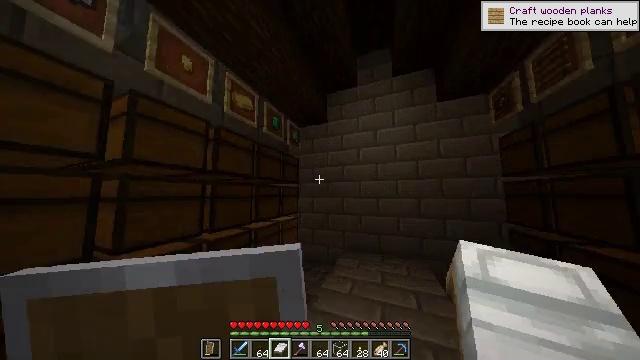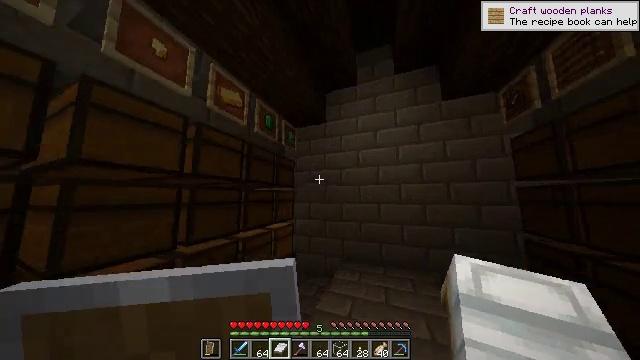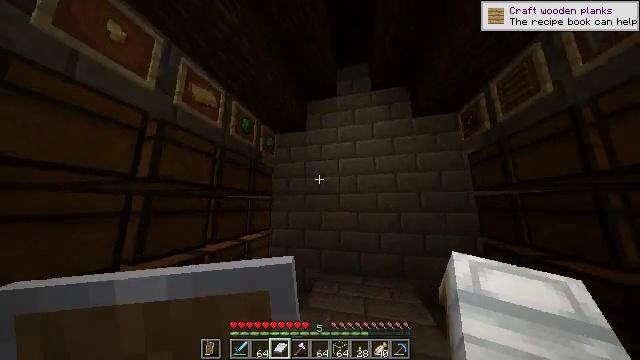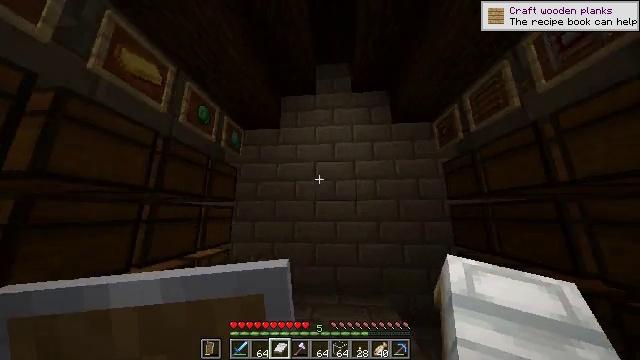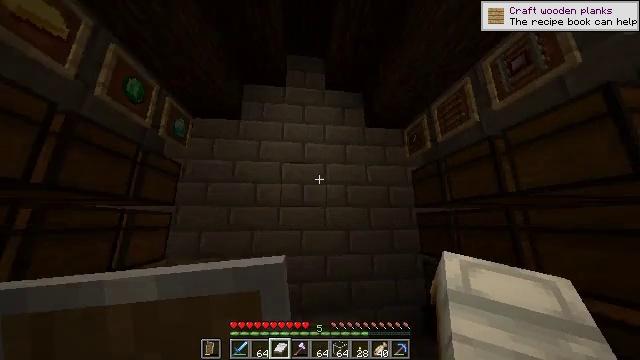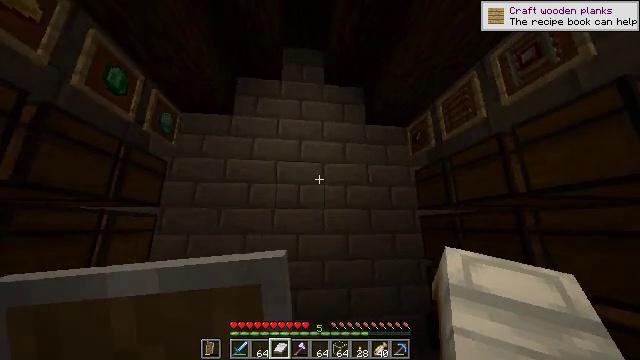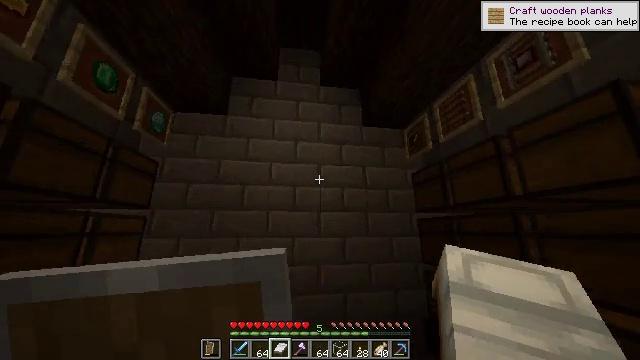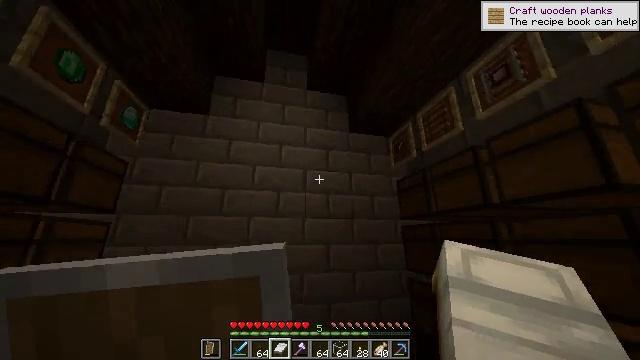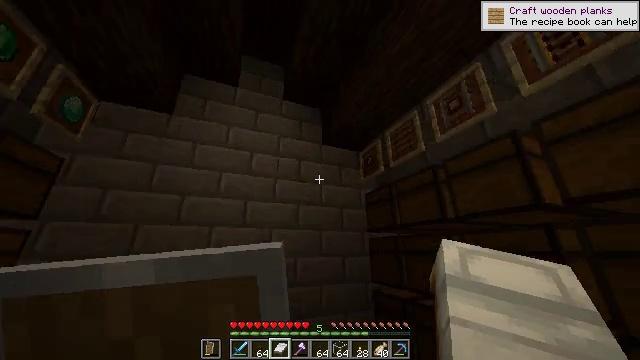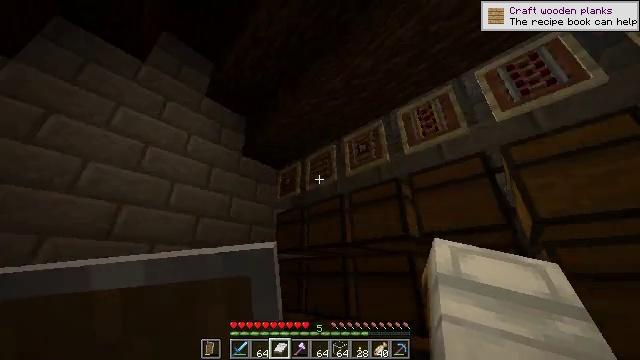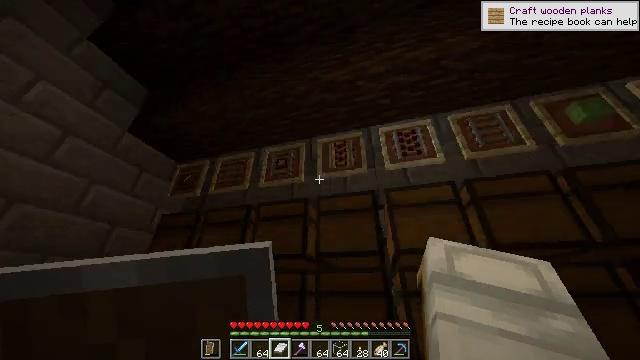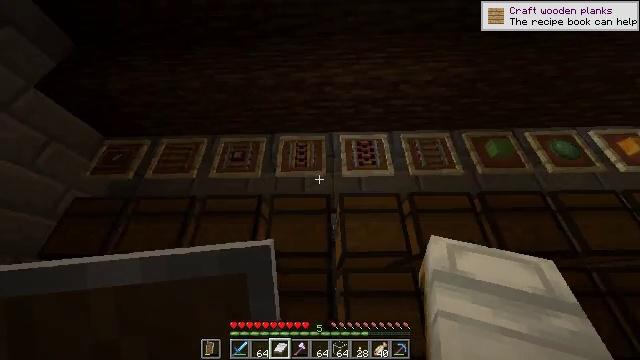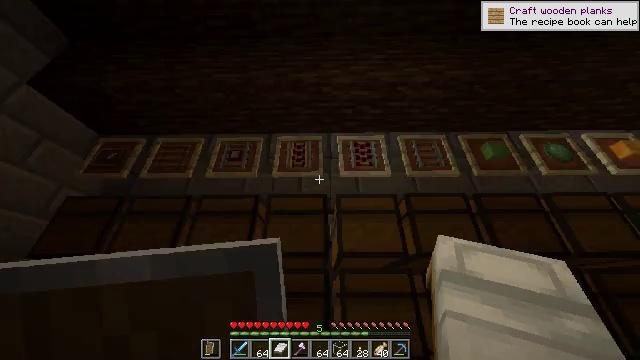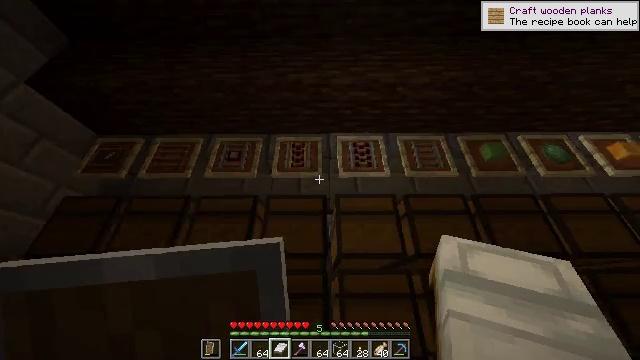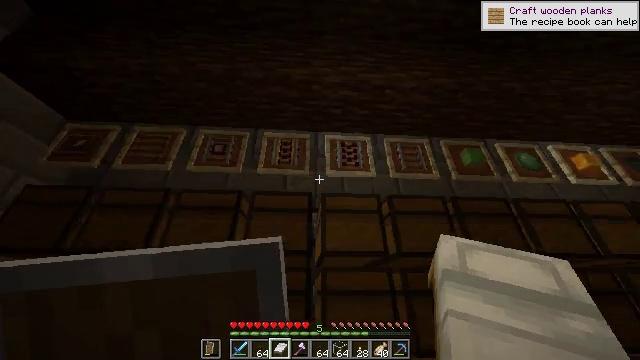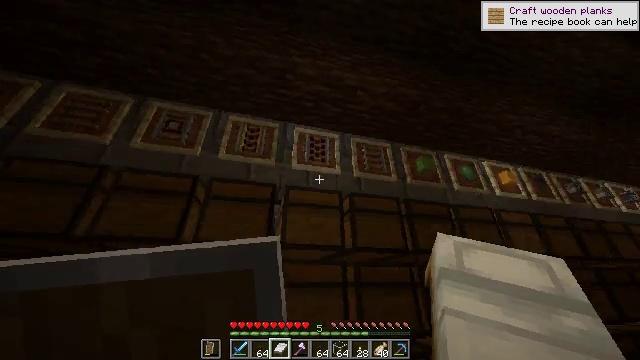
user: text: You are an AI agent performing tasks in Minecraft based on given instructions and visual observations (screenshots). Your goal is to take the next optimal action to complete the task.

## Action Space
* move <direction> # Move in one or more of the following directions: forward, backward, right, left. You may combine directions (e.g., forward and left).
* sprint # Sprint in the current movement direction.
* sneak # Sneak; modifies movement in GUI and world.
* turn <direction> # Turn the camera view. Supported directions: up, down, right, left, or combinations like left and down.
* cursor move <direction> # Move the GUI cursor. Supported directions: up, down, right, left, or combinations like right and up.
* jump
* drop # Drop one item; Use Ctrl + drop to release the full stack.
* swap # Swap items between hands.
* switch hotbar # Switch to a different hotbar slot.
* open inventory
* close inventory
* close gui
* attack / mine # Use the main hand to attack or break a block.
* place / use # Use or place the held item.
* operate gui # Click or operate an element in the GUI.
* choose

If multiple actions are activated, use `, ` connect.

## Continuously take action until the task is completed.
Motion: motion action
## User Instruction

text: Put iron ingots in the crafting grid to make iron bars.
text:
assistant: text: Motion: move forward, turn up
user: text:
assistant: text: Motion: turn right and up
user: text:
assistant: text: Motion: turn right and up
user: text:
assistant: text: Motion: turn right and up
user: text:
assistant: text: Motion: no_op
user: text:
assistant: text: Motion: turn right
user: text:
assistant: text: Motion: turn right and up
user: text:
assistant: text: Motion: turn right and up
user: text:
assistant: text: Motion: turn right and up
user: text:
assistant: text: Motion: turn right and up
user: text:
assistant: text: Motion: turn right
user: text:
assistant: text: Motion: no_op
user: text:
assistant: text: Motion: no_op
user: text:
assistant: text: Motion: turn right
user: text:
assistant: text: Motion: turn right and down
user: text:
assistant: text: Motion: turn right and down
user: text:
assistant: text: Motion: turn right
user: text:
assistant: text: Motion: turn up
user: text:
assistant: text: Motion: no_op
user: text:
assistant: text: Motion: no_op
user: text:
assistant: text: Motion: turn left
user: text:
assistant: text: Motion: turn left
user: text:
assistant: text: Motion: turn right and down
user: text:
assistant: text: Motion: turn right and down
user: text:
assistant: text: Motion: turn right and down
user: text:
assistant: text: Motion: turn right
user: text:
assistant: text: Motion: no_op
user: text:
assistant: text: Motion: turn right
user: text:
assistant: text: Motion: turn right
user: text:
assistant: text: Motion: turn right